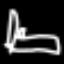
Label: bed